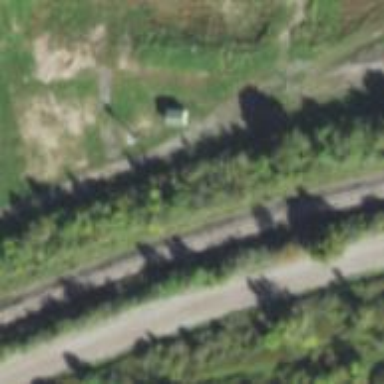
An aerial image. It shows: Railway track.